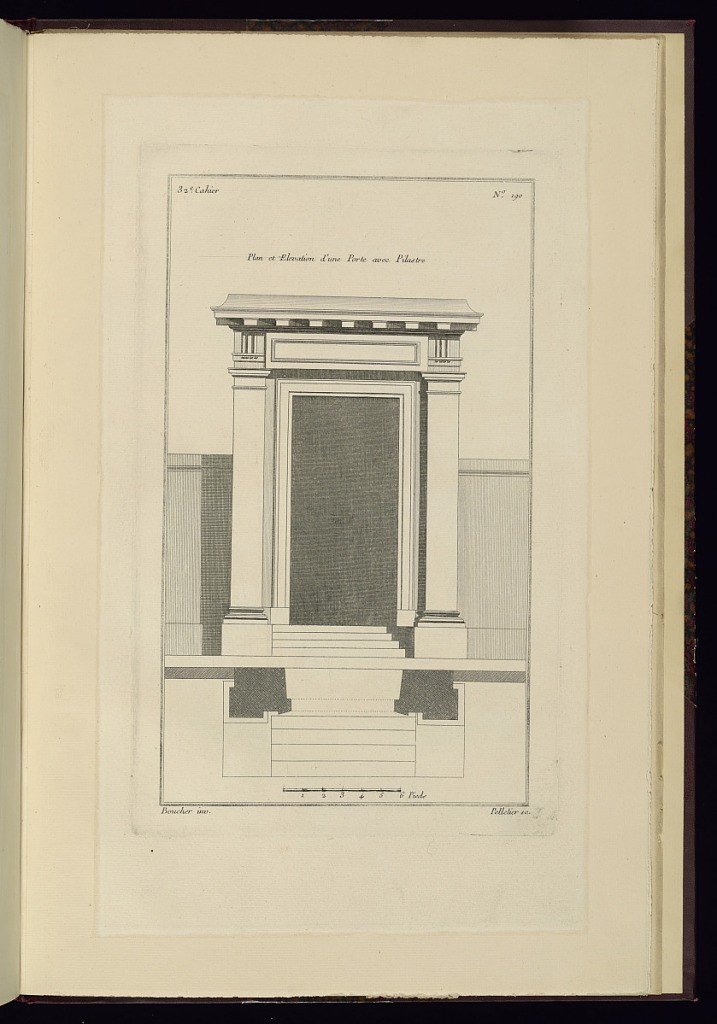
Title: Plan et Elevation d'une Porte avec Pilastre
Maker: Juste-François Boucher, French, 1736 – 1782
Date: ca. 1775
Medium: Engraving on off white laid paper
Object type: Print
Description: Plan and elevation of a door with pilasters. The plate is signed.